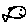
Label: fish